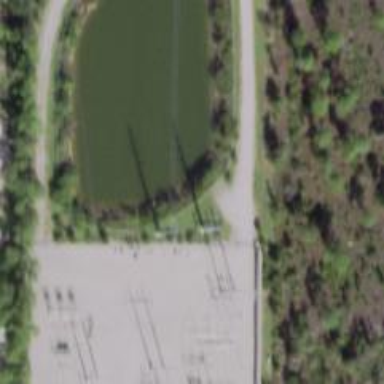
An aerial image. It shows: Power tower.